Question: I am trying to do something that seems very simple. I want to upload a file into a directory on my server using PHP.
This is the form I am using:
'''
<form action="getFile.php" method="post"><br>
Filename: <input type="file" name="uploadFile" id="uploadFile">
<input type="submit" value="Upload File">
</form>
'''
Then, after I select a file and submit it, I am doing this in getFile.php:
'''
<?php
var_dump($_FILES);
var_dump($_POST);
?>
'''
And as an output I am getting this:
'''
array(0) { } array(1) { ["uploadFile"]=> string(11) "Divider.png" }
'''
So the $_FILES array is always empty, but the $_POST is bringing in my filename correctly. I have looked around and saw that write permissions may be an issue. I confirmed that executables were set to write:

And still no luck. What I am doing doesn't seem overly complicated, but I can't get the $_FILES array to give me anything. It does just get automatically filled from the form, right?
Thanks for your help.
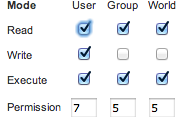
Answer: '''
<form action="getFile.php" method="post" enctype="multipart/form-data"><br>
Filename: <input type="file" name="uploadFile" id="uploadFile">
<input type="submit" value="Upload File">
</form>
'''
You need to add 'enctype="multipart/form-data"'